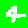
Digit: 4